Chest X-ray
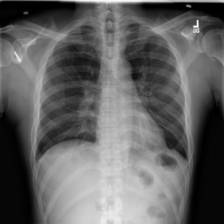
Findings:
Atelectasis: negative
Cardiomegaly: negative
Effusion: negative
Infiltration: positive
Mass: negative
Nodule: negative
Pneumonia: negative
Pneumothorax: negative
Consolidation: negative
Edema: negative
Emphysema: negative
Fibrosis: negative
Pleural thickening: negative
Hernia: negative